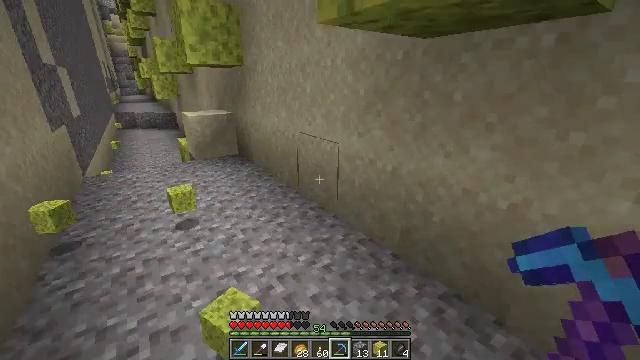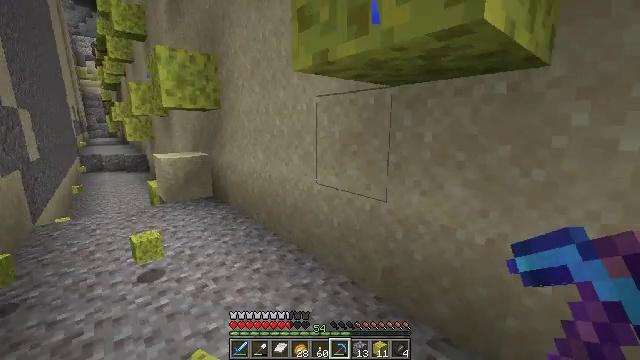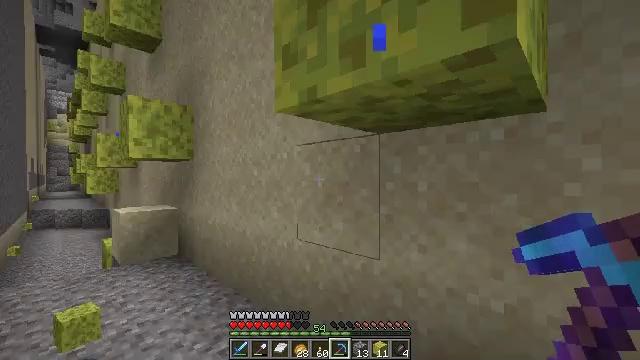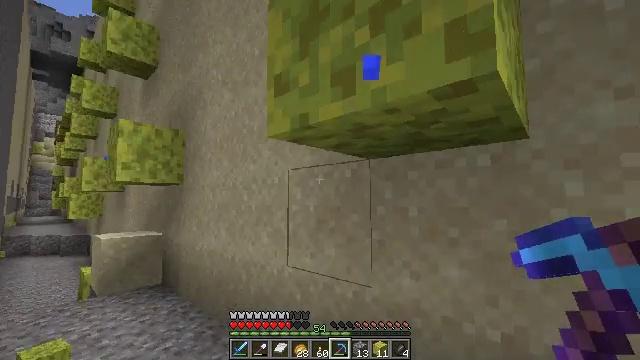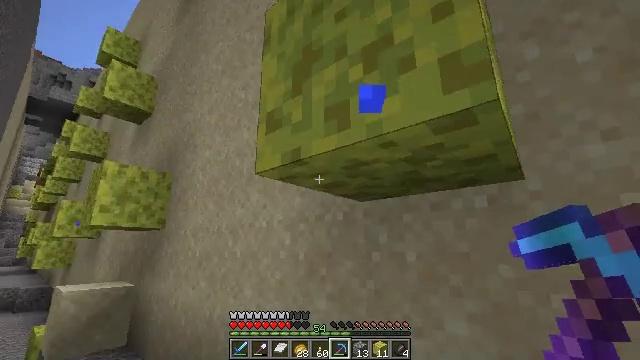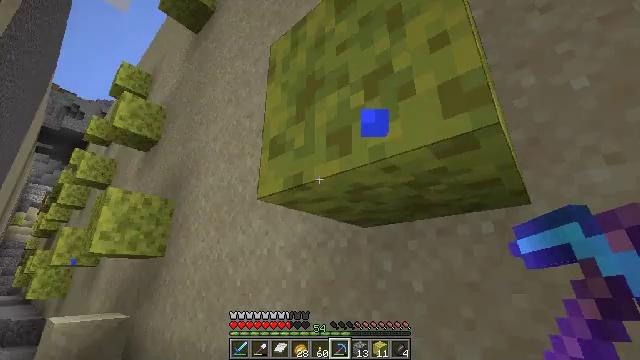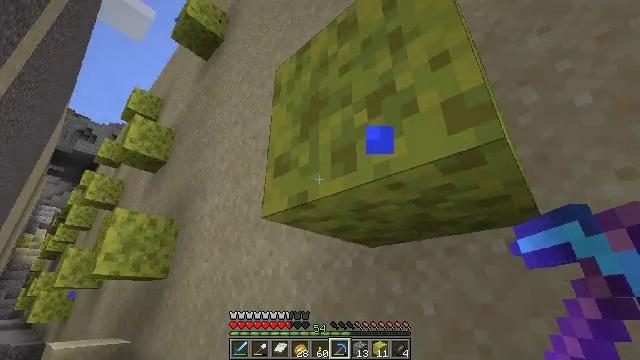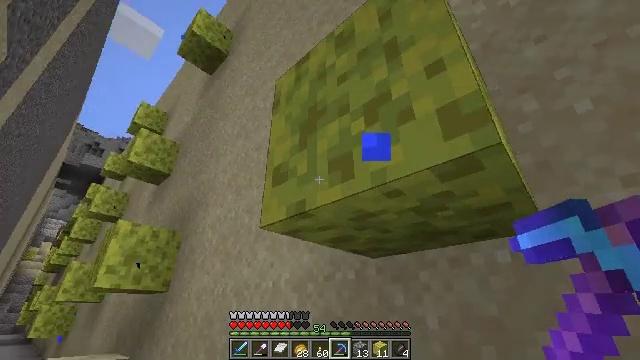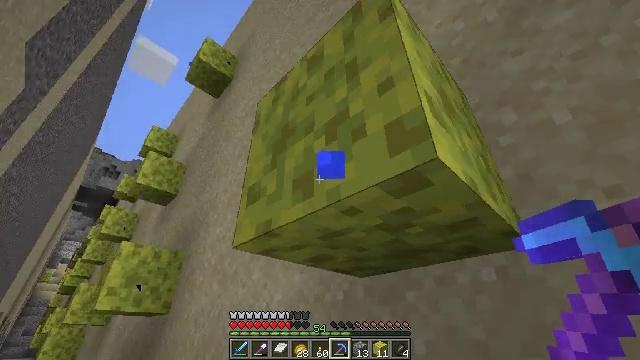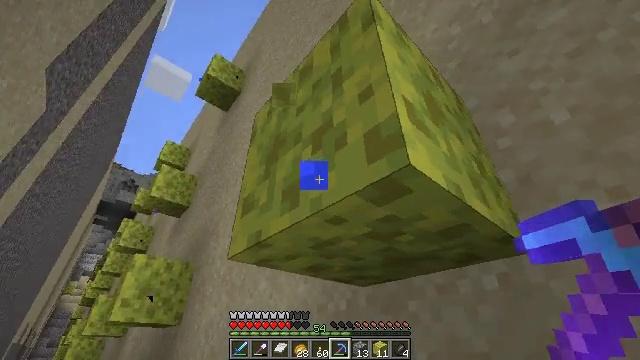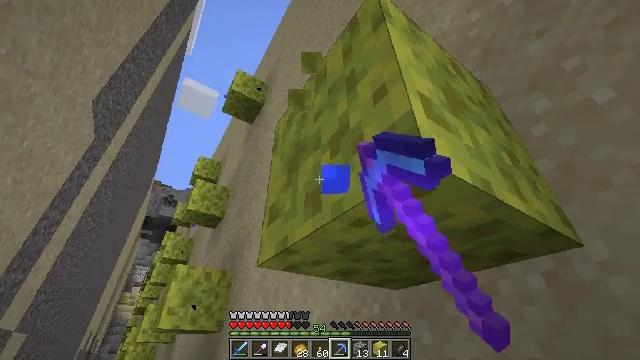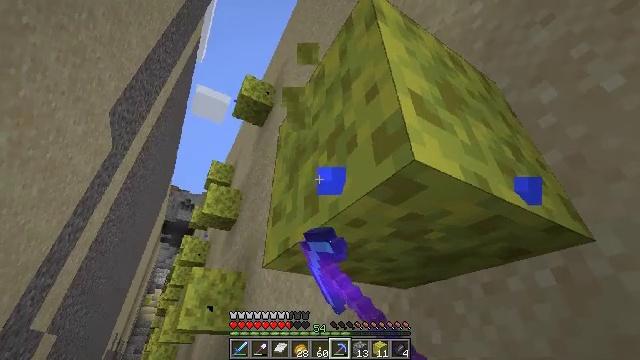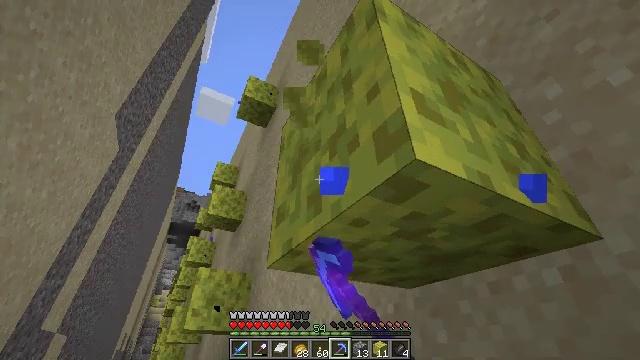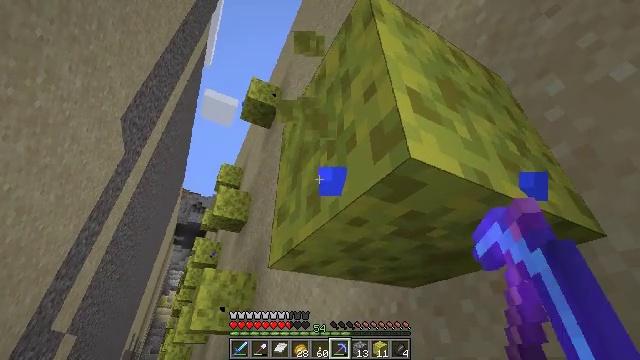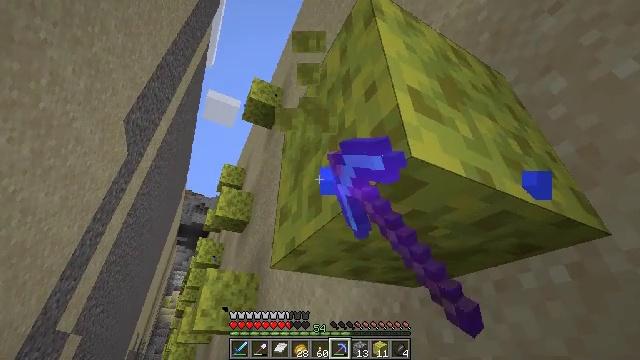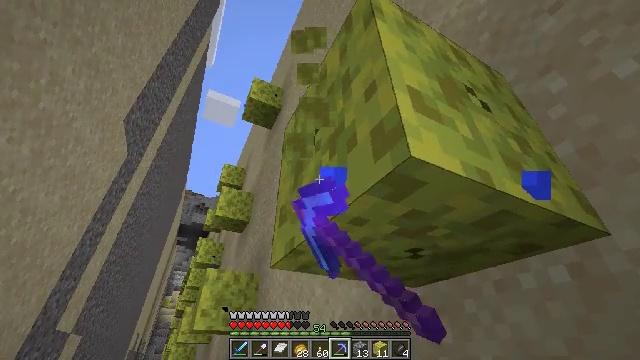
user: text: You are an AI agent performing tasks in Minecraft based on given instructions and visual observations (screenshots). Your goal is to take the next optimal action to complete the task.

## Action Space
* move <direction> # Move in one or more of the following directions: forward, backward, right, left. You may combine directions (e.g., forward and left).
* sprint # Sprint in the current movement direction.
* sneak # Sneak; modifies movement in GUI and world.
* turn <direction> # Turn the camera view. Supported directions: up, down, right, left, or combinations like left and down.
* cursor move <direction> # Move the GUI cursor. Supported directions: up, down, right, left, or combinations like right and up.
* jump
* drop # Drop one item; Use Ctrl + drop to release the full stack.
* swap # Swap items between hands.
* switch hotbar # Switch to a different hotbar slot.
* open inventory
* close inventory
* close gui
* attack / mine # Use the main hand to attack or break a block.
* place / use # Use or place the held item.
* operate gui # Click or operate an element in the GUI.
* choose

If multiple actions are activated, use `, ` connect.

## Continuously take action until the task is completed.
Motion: motion action
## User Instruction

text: Mine the wet sponge underwater.
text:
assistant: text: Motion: move forward, turn right and up
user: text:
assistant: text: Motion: turn right and up
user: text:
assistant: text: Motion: turn right and up
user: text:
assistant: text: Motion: turn right and up
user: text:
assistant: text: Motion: turn up
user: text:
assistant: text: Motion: turn left and up
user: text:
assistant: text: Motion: move right, turn up
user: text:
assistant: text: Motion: move right, turn left and up
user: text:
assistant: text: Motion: turn left and up, attack / mine
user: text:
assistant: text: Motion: turn left, attack / mine
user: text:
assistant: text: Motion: turn left, attack / mine
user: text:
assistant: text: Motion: turn left, attack / mine
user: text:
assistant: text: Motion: turn left, attack / mine
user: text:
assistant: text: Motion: attack / mine
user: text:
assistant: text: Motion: attack / mine
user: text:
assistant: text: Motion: attack / mine
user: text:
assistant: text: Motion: attack / mine
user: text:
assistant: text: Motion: attack / mine
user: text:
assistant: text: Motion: attack / mine
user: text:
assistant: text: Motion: attack / mine
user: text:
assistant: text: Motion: attack / mine
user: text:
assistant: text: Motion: attack / mine
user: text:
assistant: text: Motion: attack / mine
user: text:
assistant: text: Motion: attack / mine
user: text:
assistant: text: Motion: attack / mine
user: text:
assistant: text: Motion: attack / mine
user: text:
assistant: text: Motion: attack / mine
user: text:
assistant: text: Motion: attack / mine
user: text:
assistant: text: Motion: attack / mine
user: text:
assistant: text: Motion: attack / mine